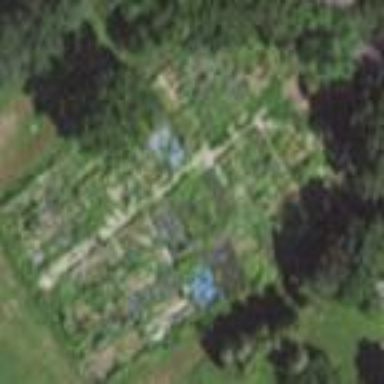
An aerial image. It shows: Area designated for allotments.